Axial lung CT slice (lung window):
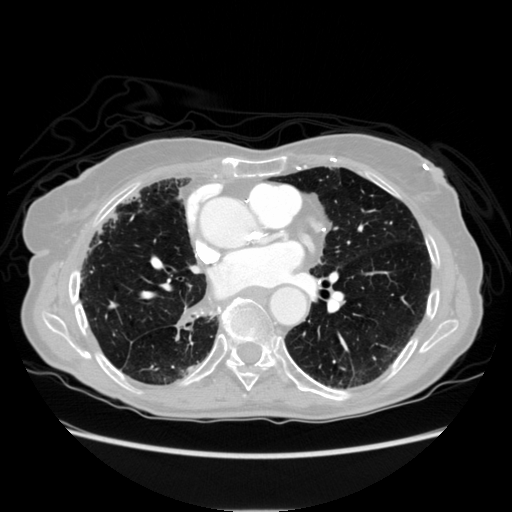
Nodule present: no